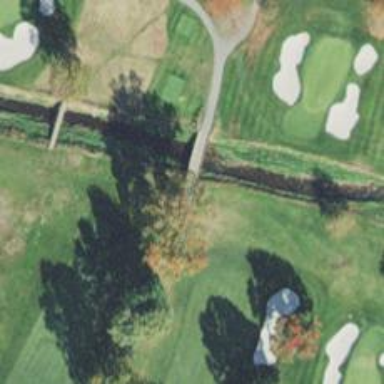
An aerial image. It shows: Path bridge over golf path.